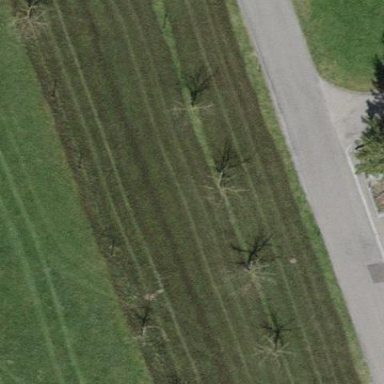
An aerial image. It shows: Orchard.